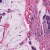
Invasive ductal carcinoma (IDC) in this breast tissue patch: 1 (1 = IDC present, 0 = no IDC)